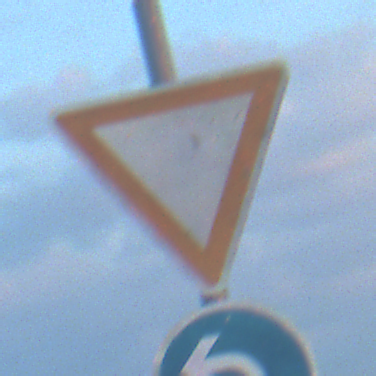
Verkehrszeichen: VorfahrtGewaehren
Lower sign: VorgeschriebeneFahrtrichtungLinks
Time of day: SunriseSunset
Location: Outdoor (Nature)
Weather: PartlyCloudy
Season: NotSpecified
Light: Natural